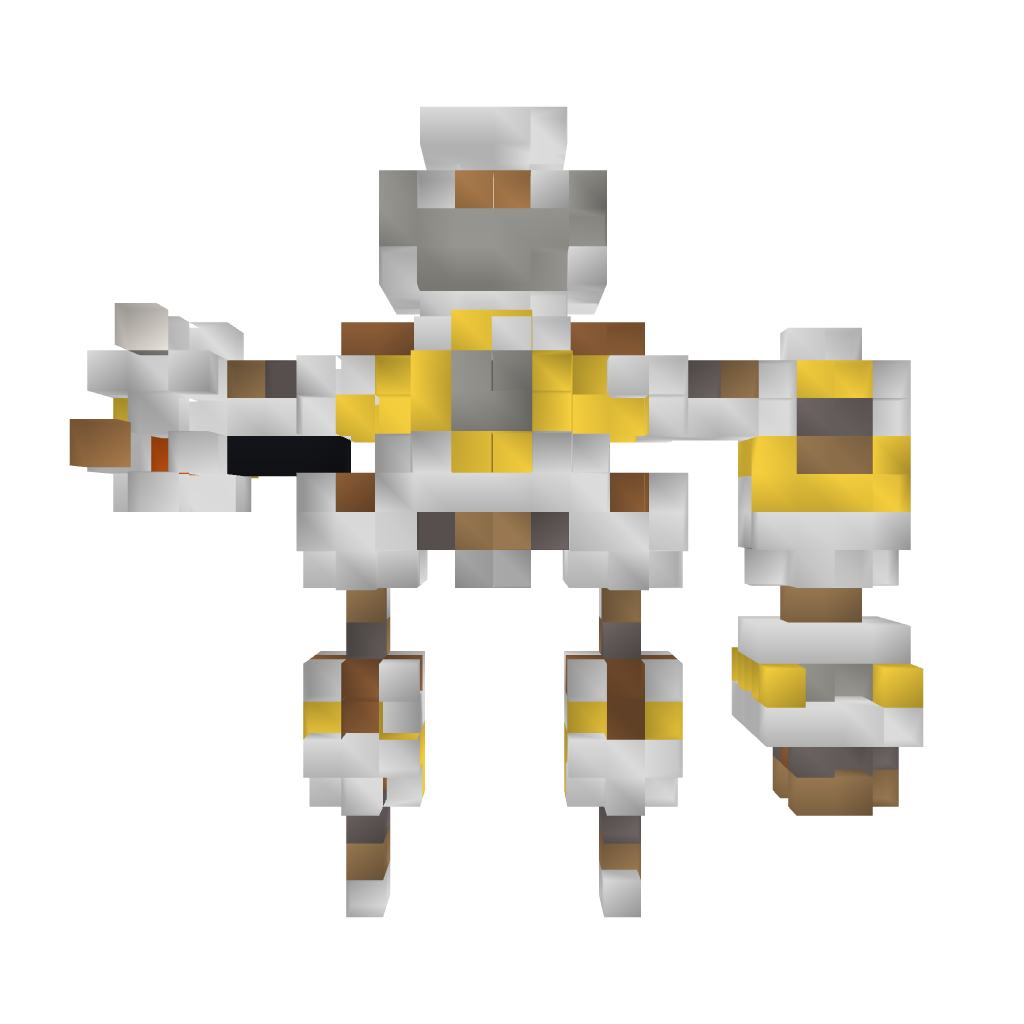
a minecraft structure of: Series A Mech 2